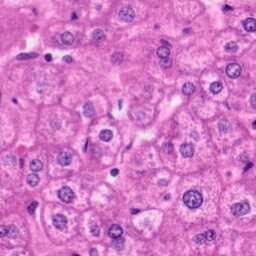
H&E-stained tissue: Liver